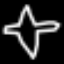
Label: airplane